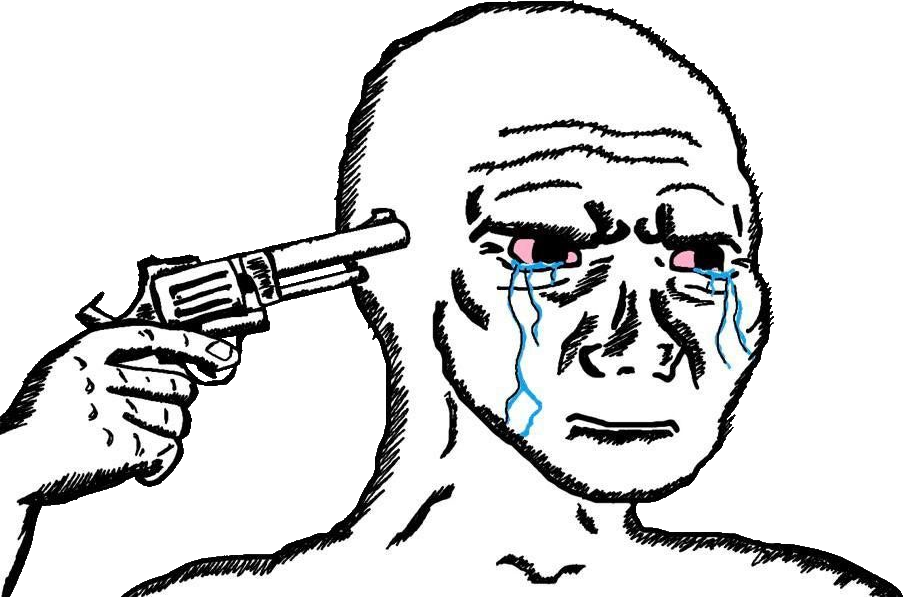
Label: 5_Rage